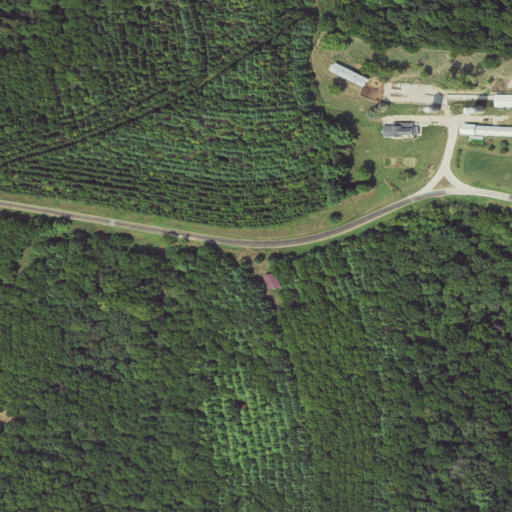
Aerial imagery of ridge(s) in Wisconsin named Dutch Ridge containing deciduous forest, mixed forest, pasture, open development, low intensity development, evergreen forest, medium intensity development, and cultivated crops